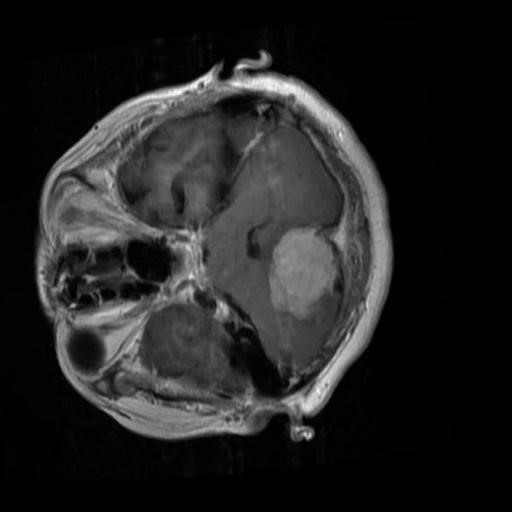
Label: brain_menin